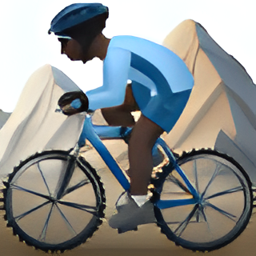
Name: man mountain biking type 6
Emoji: 🚵🏿‍♂️
Group: People & Body
Sub-group: person-sport